Question: Suppose I want to place a piece of text at the top of a page like this:

How would I do this using only CSS?
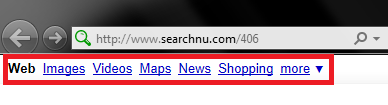
Answer: '''
//same place when scrolling:
position:fixed;
//just stay at the top
position:absolute;
top: 5px;
left: 5px;
'''
Note: for absolute, make sure it is not inside an element with 'position:relative;' or just place it directly inside the BODY tag